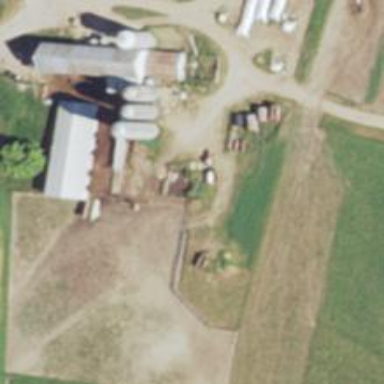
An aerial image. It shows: Silo.